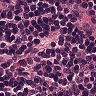
Metastatic tissue present: no